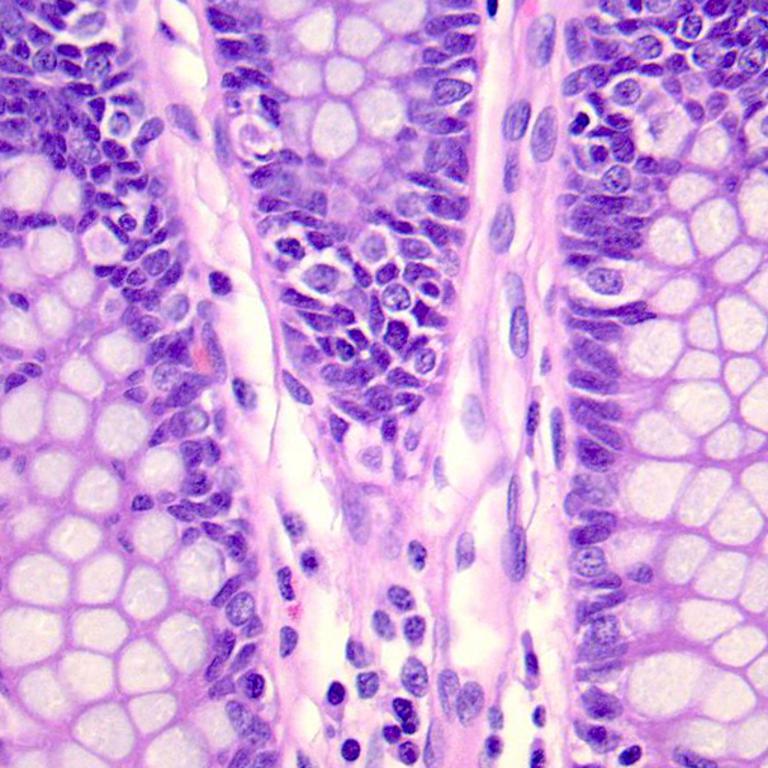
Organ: colon
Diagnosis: benign